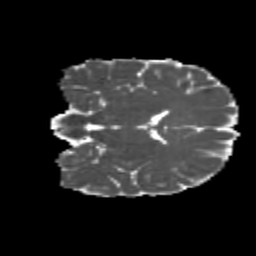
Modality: MD
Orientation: coronal
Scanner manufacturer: siemens
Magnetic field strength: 3 T
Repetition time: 4.16 s
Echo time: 0.0806 s